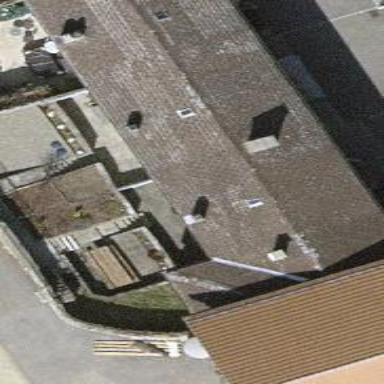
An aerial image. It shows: Semidetached house with gabled roof.